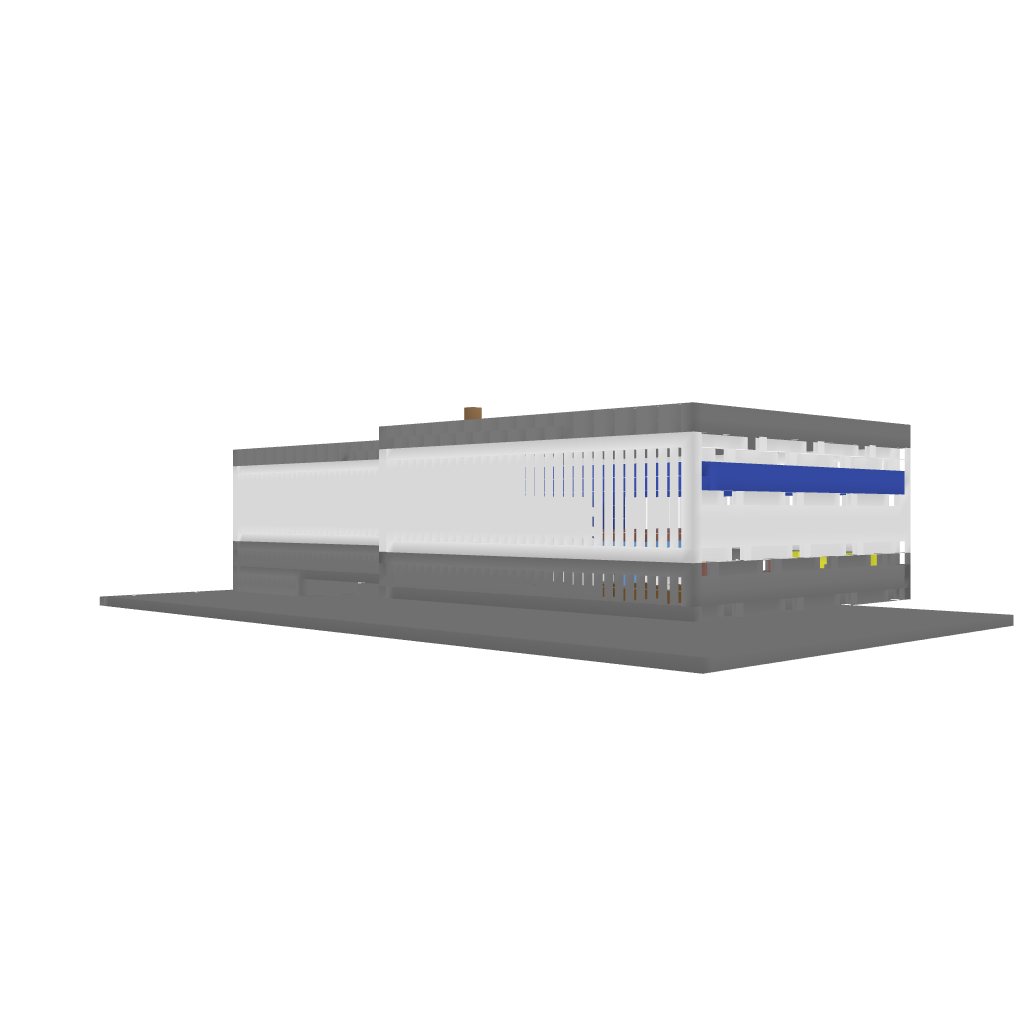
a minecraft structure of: ThePvp bad low quality